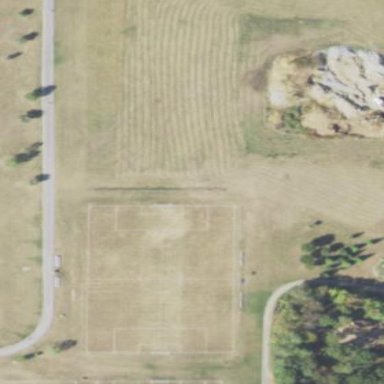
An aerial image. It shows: Soccer pitch for leisureland activities.